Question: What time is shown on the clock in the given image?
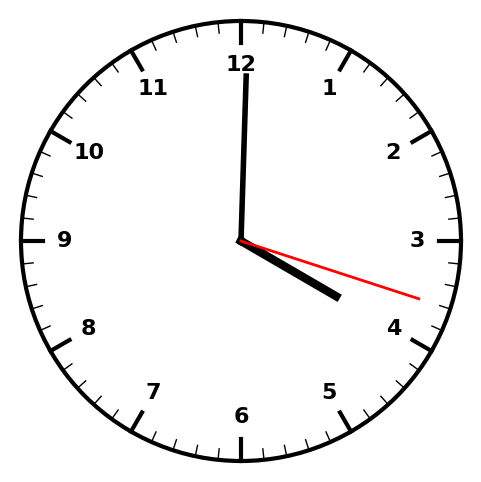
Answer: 04:00:18